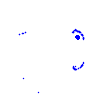
Particle: electron